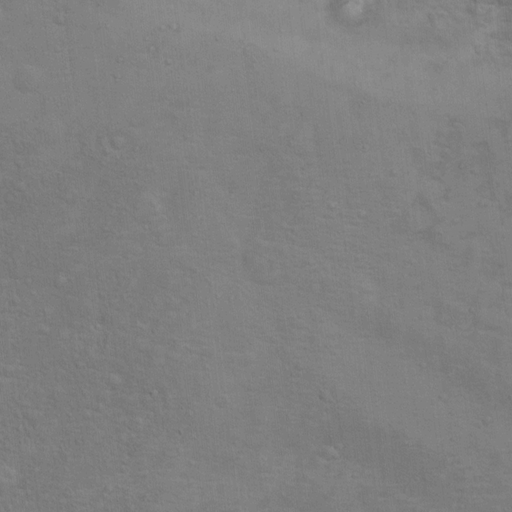
Classes present: Background, Cone